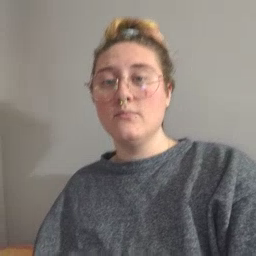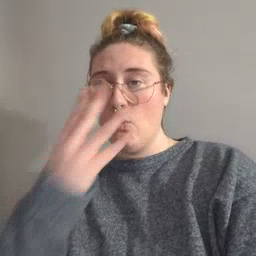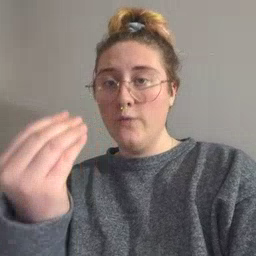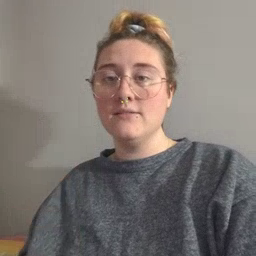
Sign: wolf